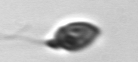
Label: Katodinium_or_Torodinium